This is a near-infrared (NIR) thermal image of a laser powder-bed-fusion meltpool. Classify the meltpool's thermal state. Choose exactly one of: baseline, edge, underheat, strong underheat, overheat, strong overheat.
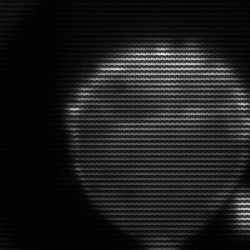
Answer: edge